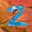
Label: 2